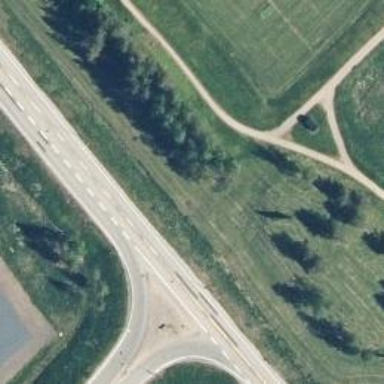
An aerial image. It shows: Motorway junction.